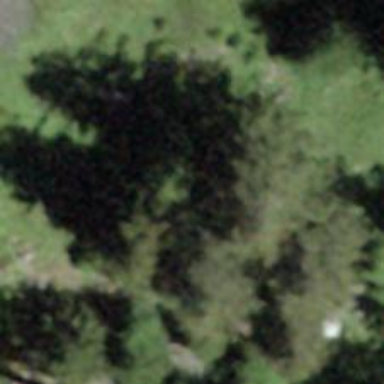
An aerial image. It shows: Beautiful tree in nature.